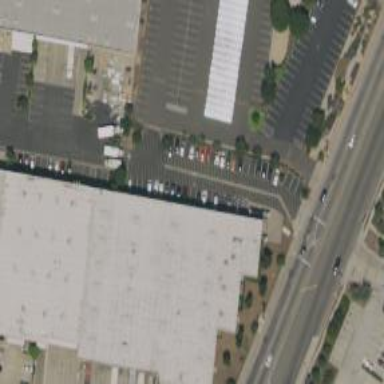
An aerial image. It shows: Industrial building.